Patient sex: M
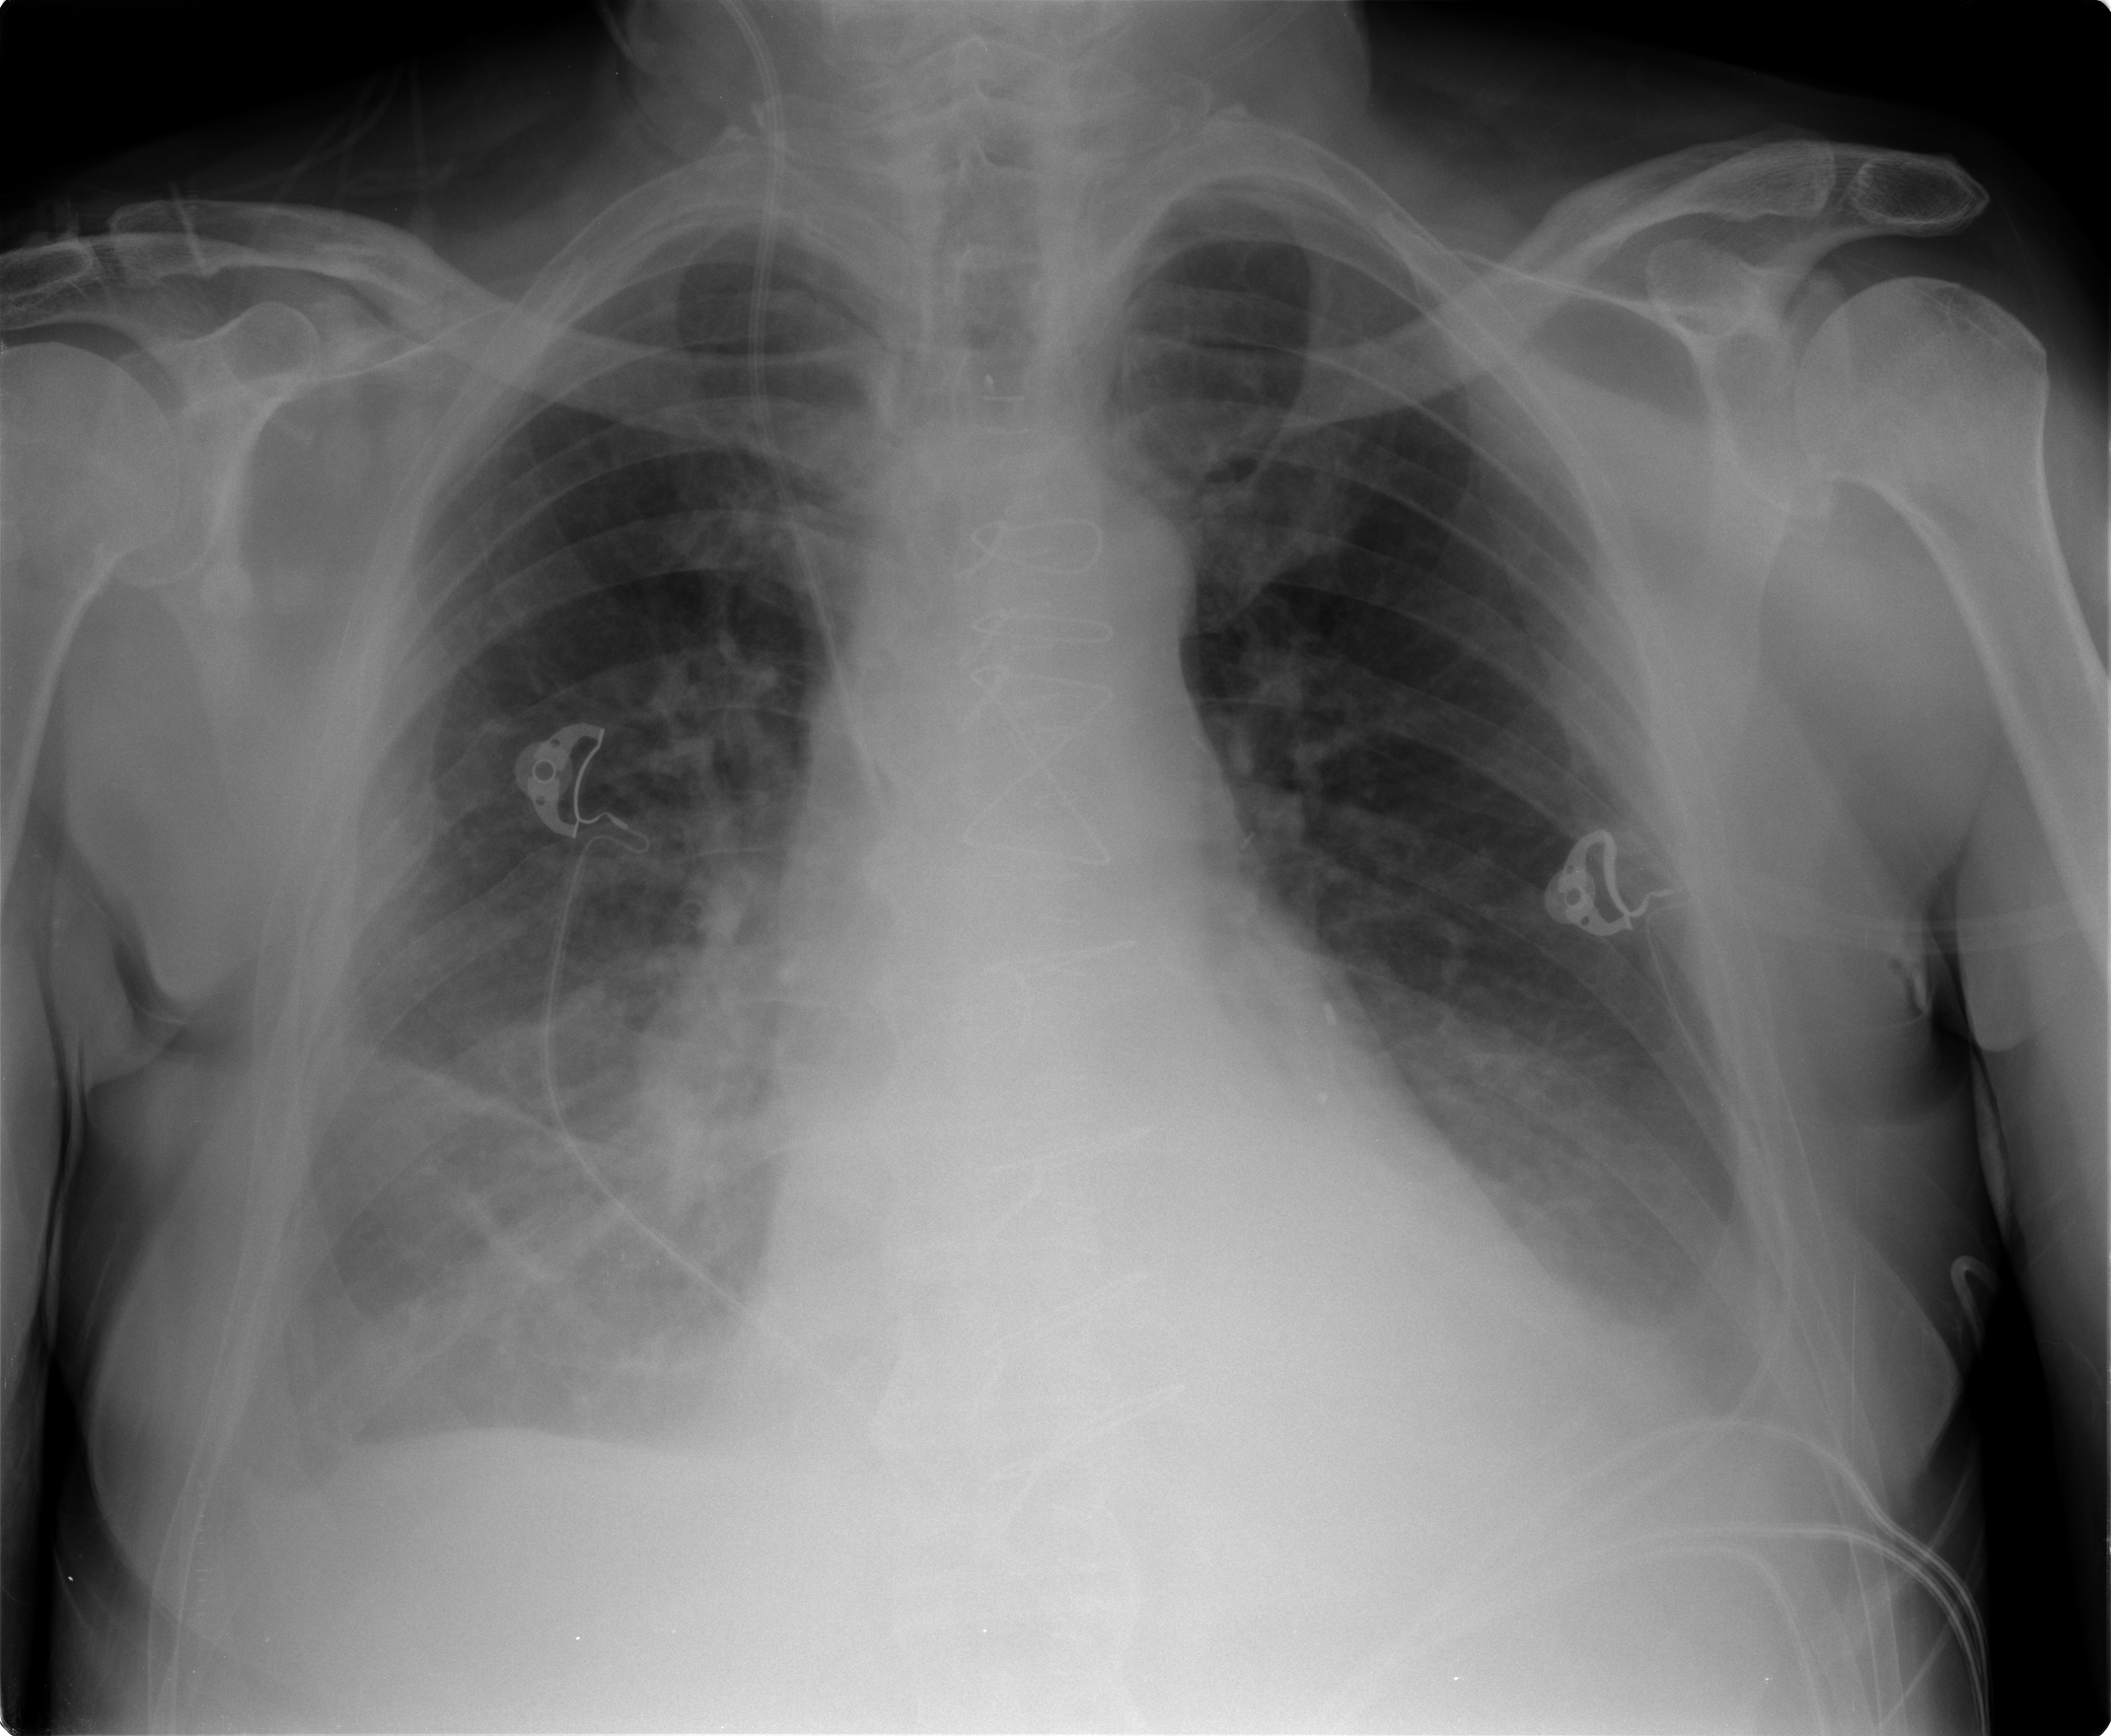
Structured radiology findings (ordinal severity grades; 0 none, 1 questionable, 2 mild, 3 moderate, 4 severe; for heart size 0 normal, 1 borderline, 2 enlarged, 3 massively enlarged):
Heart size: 1
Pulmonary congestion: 1
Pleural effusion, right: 2
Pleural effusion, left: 2
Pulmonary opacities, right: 0
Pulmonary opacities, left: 0
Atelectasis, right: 2
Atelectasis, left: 2